This grayscale texture is a bearing vibration snapshot reshaped row-by-row into a square image. Based on the visible evidence, which condition applies: normal, inner_race, outer_race, ball?
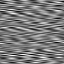
Answer: outer_race